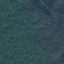
Land use / land cover: Forest